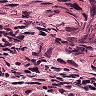
Metastatic tissue present: yes